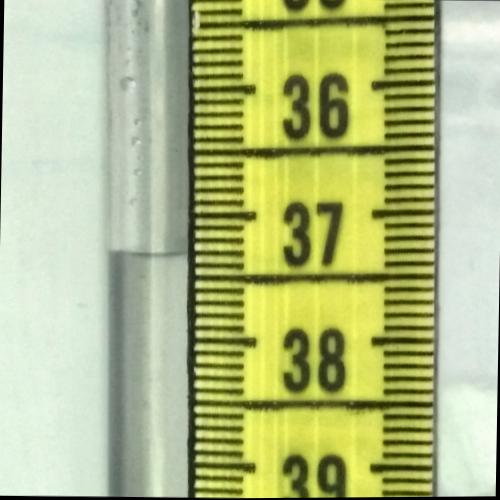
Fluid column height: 37.3 cm